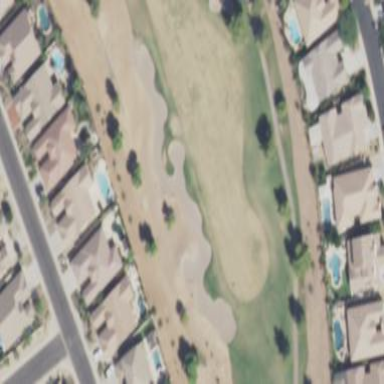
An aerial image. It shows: Bunker filled with sand on golf course.